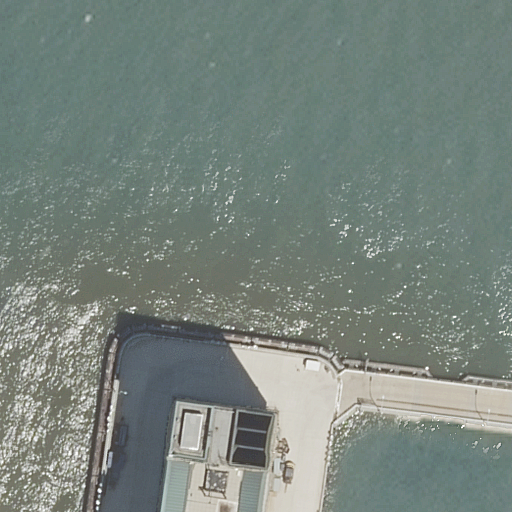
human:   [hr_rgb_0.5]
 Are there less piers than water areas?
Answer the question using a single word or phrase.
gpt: no

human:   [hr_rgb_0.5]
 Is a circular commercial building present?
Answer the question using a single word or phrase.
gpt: no

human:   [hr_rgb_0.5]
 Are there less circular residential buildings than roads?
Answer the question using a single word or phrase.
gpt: yes

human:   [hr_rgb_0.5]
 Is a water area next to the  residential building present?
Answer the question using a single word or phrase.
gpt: yes

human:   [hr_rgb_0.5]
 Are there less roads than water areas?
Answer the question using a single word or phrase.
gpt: no

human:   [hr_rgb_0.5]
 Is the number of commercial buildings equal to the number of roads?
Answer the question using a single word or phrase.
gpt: no

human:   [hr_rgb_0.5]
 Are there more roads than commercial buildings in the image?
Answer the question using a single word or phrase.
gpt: yes

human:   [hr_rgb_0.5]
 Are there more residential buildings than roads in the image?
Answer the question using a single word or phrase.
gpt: no

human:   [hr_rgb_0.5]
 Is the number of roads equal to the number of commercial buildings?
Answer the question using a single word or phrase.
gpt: no

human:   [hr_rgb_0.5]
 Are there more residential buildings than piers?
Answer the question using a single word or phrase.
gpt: no

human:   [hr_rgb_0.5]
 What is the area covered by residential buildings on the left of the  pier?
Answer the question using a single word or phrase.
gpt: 435m2

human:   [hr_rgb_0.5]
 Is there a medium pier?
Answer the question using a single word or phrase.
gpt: no

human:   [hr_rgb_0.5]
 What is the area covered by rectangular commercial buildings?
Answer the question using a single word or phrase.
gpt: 0m2

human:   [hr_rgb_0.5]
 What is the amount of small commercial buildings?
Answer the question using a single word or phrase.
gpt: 0

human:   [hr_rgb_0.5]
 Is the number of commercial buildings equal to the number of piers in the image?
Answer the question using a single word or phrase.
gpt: no

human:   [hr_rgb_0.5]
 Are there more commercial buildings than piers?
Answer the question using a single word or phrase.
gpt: no

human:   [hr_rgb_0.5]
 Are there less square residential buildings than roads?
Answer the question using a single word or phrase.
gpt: yes

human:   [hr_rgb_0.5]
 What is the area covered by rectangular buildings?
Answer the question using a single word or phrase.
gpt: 435m2

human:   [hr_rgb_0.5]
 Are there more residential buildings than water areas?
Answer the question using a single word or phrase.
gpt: no

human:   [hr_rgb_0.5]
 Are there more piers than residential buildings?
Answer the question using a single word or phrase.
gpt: no

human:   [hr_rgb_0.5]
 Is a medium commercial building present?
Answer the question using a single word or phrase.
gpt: no

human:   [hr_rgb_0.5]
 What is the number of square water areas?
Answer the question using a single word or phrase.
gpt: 0

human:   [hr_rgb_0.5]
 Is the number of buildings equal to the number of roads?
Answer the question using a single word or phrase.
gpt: yes

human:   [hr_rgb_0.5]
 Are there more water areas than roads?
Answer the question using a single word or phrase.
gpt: no

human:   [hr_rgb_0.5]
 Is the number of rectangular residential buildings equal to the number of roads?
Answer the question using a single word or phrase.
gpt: yes

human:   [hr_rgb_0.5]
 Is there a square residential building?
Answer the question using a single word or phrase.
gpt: no

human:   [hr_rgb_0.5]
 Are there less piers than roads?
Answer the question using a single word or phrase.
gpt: no

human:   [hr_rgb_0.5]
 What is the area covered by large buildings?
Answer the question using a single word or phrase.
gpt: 0m2

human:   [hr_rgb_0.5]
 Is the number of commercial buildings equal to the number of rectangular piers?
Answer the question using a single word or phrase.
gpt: yes

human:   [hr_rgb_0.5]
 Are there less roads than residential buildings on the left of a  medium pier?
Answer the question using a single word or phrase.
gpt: no

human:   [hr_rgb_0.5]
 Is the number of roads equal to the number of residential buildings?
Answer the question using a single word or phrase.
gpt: yes

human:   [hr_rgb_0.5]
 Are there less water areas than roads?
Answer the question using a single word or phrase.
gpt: no

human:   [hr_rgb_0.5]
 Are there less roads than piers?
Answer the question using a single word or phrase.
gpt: no

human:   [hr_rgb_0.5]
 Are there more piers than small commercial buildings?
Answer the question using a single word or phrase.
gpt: yes

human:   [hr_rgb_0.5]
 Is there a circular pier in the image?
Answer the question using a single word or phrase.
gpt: no

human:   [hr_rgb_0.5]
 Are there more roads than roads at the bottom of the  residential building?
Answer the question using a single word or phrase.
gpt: yes